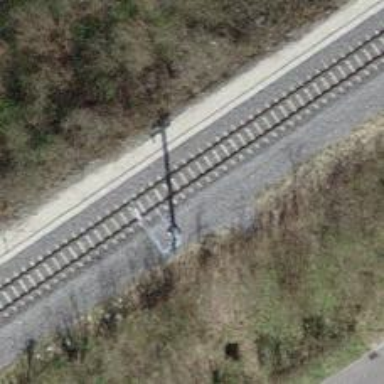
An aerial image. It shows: Narrow-gauge railway track electrified by contact line.